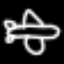
Label: airplane